Aerial crown-view tile of a tropical tree (Barro Colorado Island, Panama), acquired 20250124:
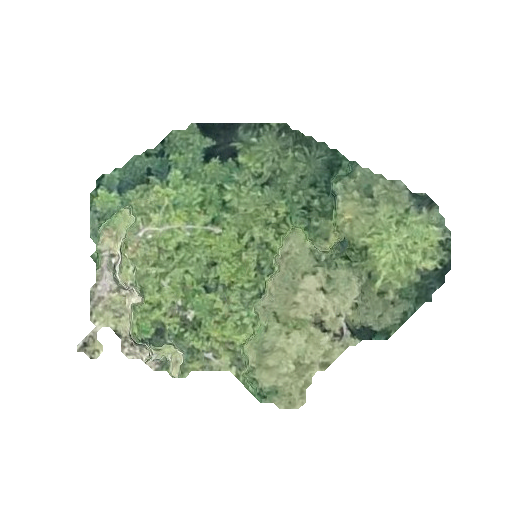
Species: Cecropia insignis
GBIF accepted scientific name: Cecropia insignis
Crown area: 108.811 m²